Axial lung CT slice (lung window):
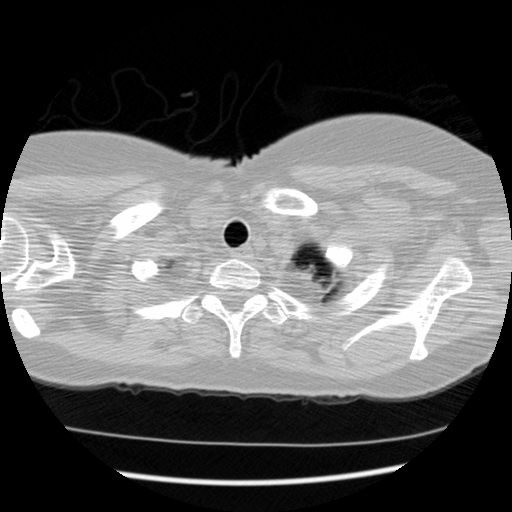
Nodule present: no